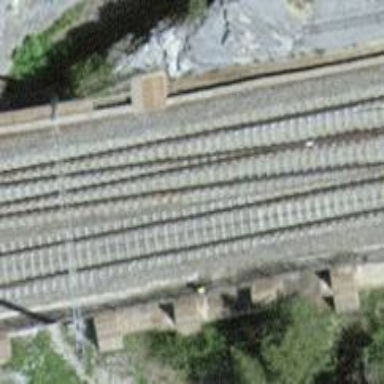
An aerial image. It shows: Single railway track with electrified contact line.